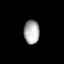
Tissue: lung
Cell type: Fibroblasts
Senescence score: 0.549
Nuclear area (px): 360
Mean DAPI intensity: 173.933